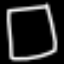
Label: square